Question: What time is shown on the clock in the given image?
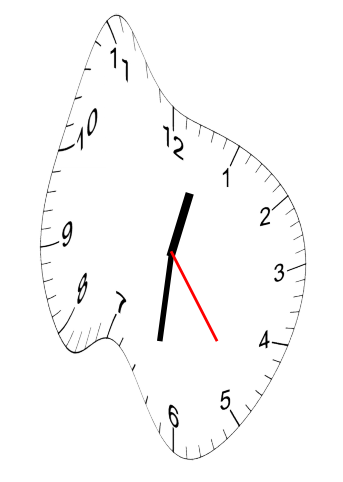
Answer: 12:31:24